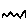
Label: zigzag